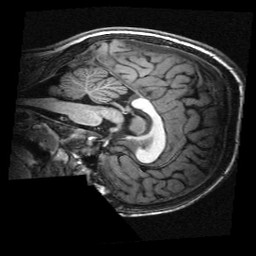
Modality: T1w
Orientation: sagittal
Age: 14
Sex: male
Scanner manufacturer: siemens
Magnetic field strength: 3 T
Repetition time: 2.3 s
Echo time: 0.00336 s